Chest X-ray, AP view. Patient: 56 years old, sex F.
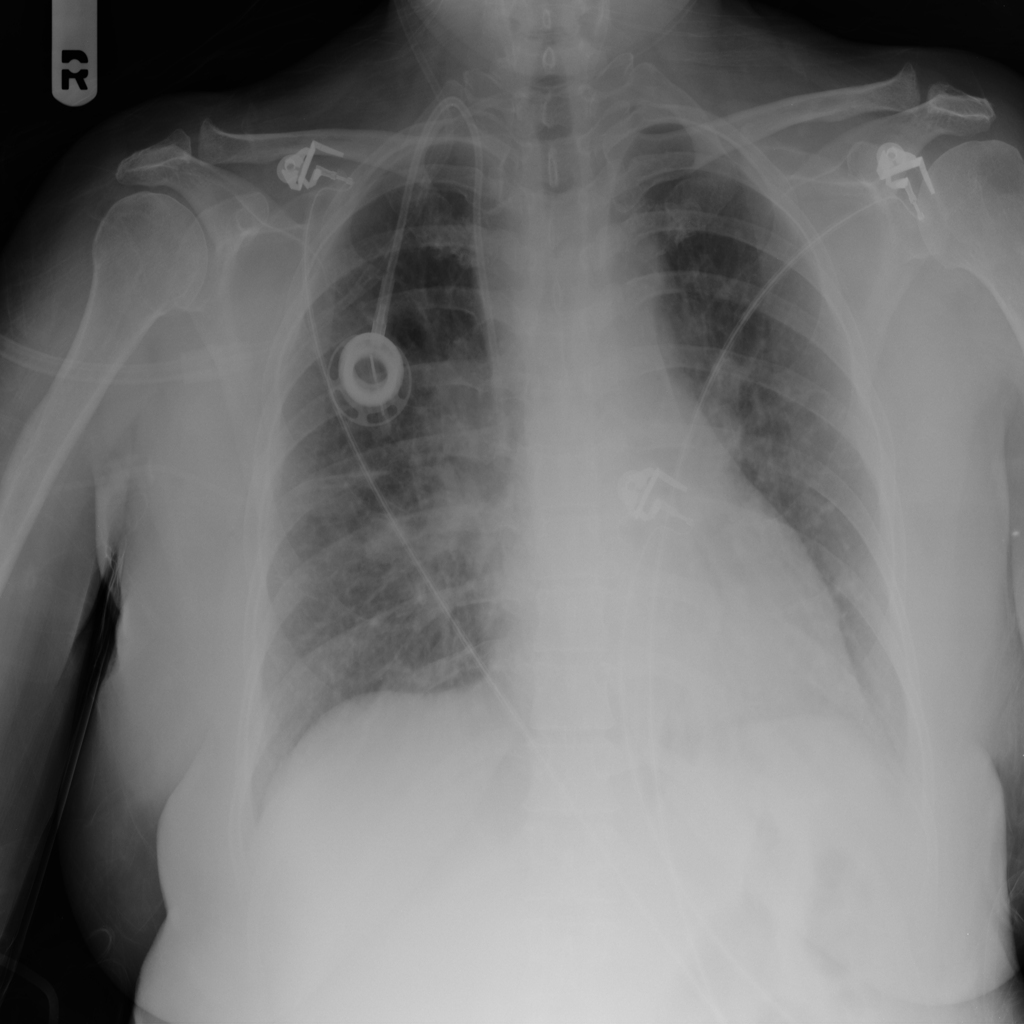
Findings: No Finding